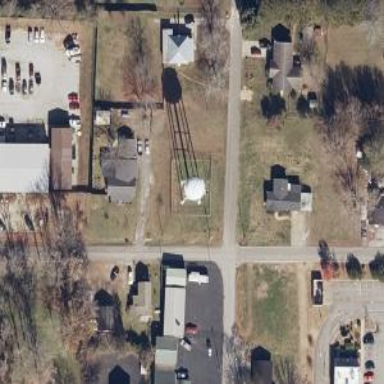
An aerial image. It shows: Water tower that is man-made.